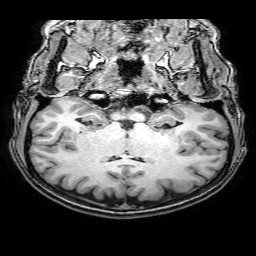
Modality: T1w
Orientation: sagittal
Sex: female
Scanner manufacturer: philips
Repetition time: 0.008075 s
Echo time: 0.00369 s